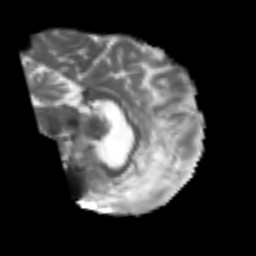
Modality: T2w
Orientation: sagittal
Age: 56
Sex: male
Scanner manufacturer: siemens
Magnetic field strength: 3 T
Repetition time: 4.999 s
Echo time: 0.07946 s